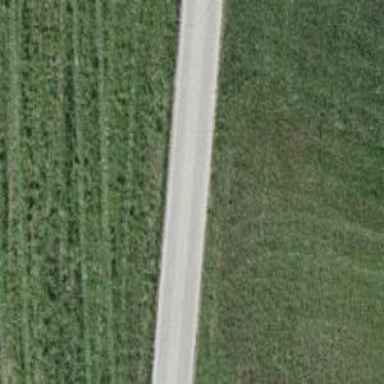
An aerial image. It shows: Unclassified road.